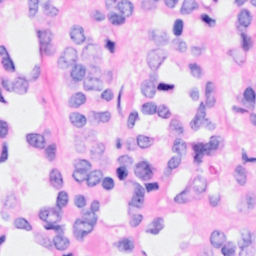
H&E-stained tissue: Breast